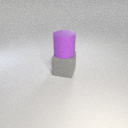
large gray rubber cube below large purple rubber cylinder